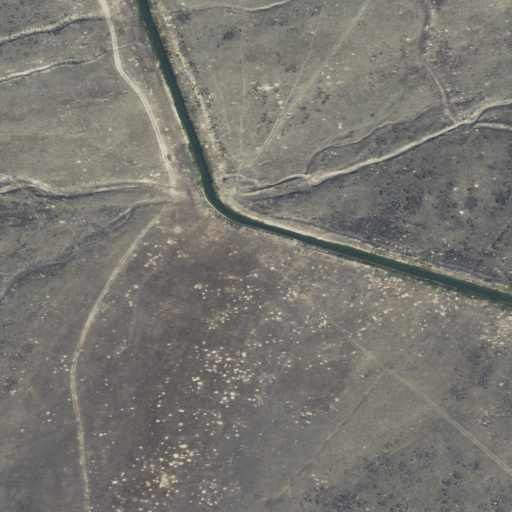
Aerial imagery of valley in Montana named Pierce Canyon containing grassland and shrub